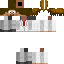
A male human skin with medium skin, wearing brown long hair dressed in a blue suit and black pants, featuring a closed mouth.